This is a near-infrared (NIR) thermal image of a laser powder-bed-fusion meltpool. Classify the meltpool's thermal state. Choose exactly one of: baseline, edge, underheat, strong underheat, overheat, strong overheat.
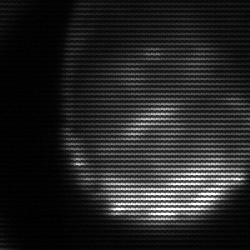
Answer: edge